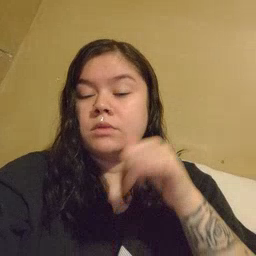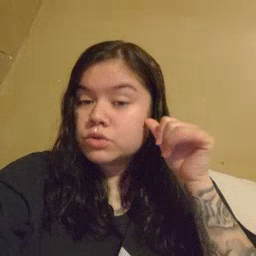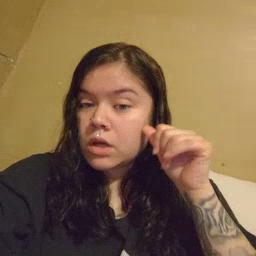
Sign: yesterday